Question: I did research and found this website give my very useful information
<URL>
I did enable blackbox mode for the file pattern as following
'(firebug|angular|knockout|jquery|bootstrap|modernizr|respond)'
However, if i click the pause button in developer tools
and when the mouse is over a page, the script still stop at 'jquery.min.js' with the yellow box showing like the picture.

I just want to debug which function is performed when i did some action like, Click particular button etc.
But the jquery.min.js stop me from knowing this. Do you have any idea how to workaround or to make debugging more easier?
Thank you very much.
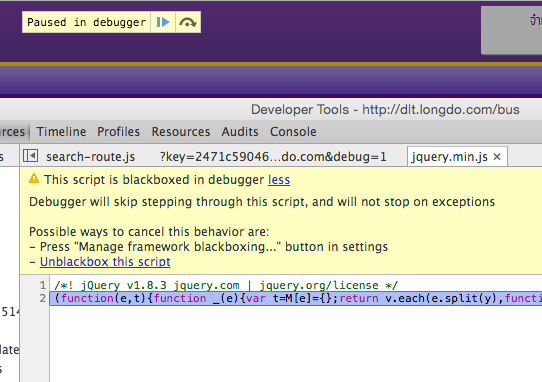
Answer: You need to enter in one library at a time if you are going to do them like that. Read the docs on blackboxing for more info <URL>
You can:
- - - - -
To my knowledge you cannot enter a regex like (thing1|thing2|thing3|etc). That will not work.
Here's a screenshot of what you can do though.